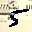
Label: 5